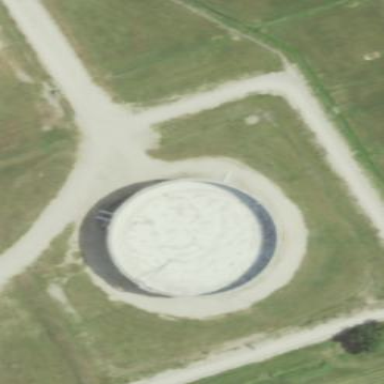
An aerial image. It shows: Storage tank which is man-made and housed in building.